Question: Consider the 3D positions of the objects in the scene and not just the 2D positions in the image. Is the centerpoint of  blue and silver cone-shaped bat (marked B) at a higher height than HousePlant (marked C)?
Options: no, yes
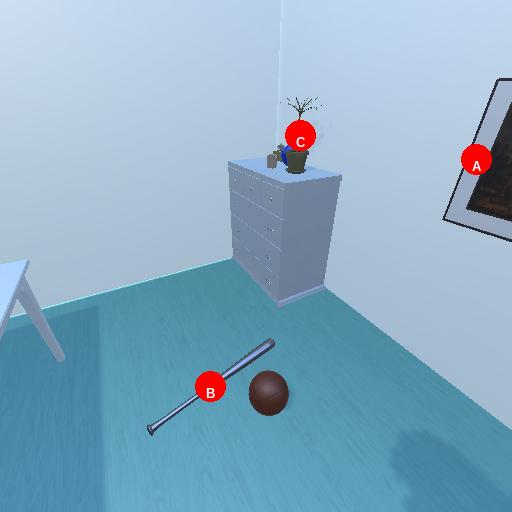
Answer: no